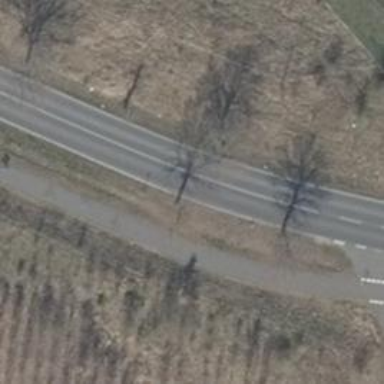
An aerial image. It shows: Tertiary road with asphalt surface.